Question: Ember has 'find()' method to issue 'GET' towards the server. You can do it with 'id' or without.
I am looking at the official guide and I'm missing something important:

I cannot find the methods which suppose to make my life easier, what are the methods which invoke PUT/POST and DELETE?
I'm using 'FixtureAdapter', I want to make sure the methods for add/delete and edit, that I'm writing now, will be functional with the 'RESTAdapter' when my server side will be completed.
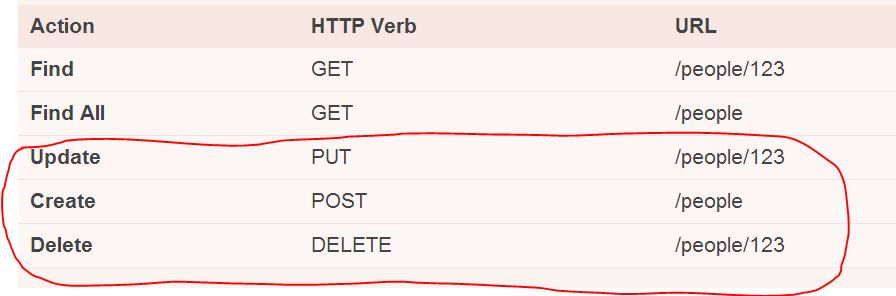
Answer: The fixture adapter doesn't make any calls back to the server, so it's harder to see, but if you look in the restadapter code you can see the calls that do the put/post/delete.
updateRecord: This exsits on the adapter itself, really you should call save on a model and allow ember data to choose the updateRecord on its own.
createRecord: this should be called from the Class
deleteRecord: call this bad boy on the model.
<URL>
<URL>